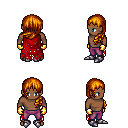
a pixel art fantasy rpg character, male body template, human, dark skin, red tattered cape, magenta pants, dark blonde left-swept hairstyle, gold gloves, metal boots, four views (front, back, left, right), 2x2 character sprite sheet, small pixel art, hard edges, no anti-aliasing